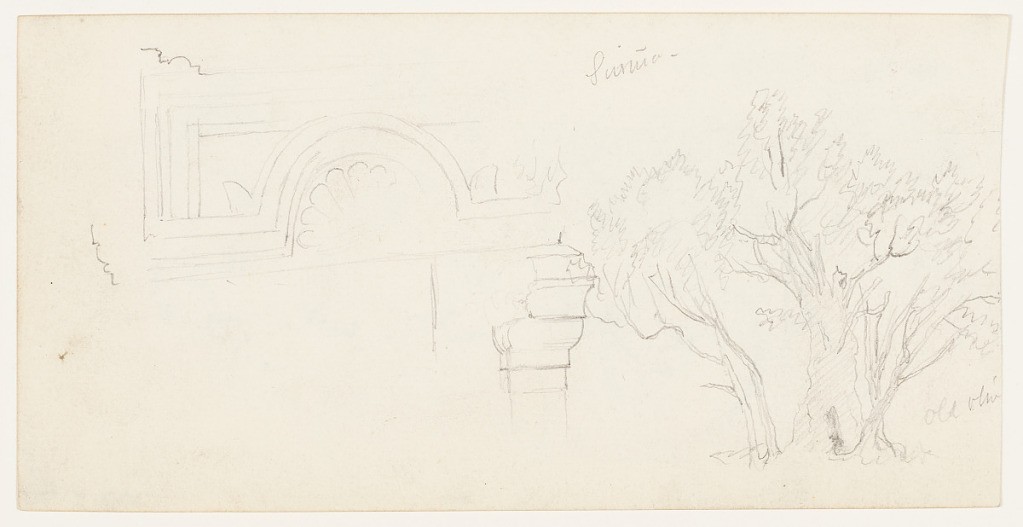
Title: Old Olive Tree and Entablature, as-Samu, Palestine
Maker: Frederic Edwin Church, American, 1826–1900
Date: February 17, 1868
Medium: Graphite on white wove paper; verso: graphite
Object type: Drawing
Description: Architectural and botanical studies in as-Samu, Palestine, showing a view of the cornerpiece of an entablature, supported by a partially-rendered column, with a scalloped shell set into an arch, at left. At right, a sketch of an old olive tree with a thick trunk and several boughs is included.

Verso: Architectural and landscape study of a fragment of an entablature, carved with a line of leaves above an circular medallion, at left, and at right, a view of goats dotting a sloping hillside, with taller mountains in the background.